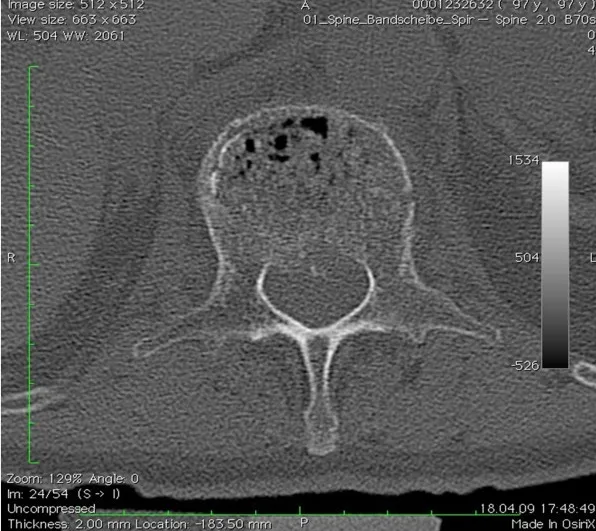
B; Preoperative axial CT scan showing 50% canal compromise. The patient was managed with near-anatomic reduction without any direct reduction of the fracture fragment.
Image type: radiology (ct)